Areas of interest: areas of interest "Museum"
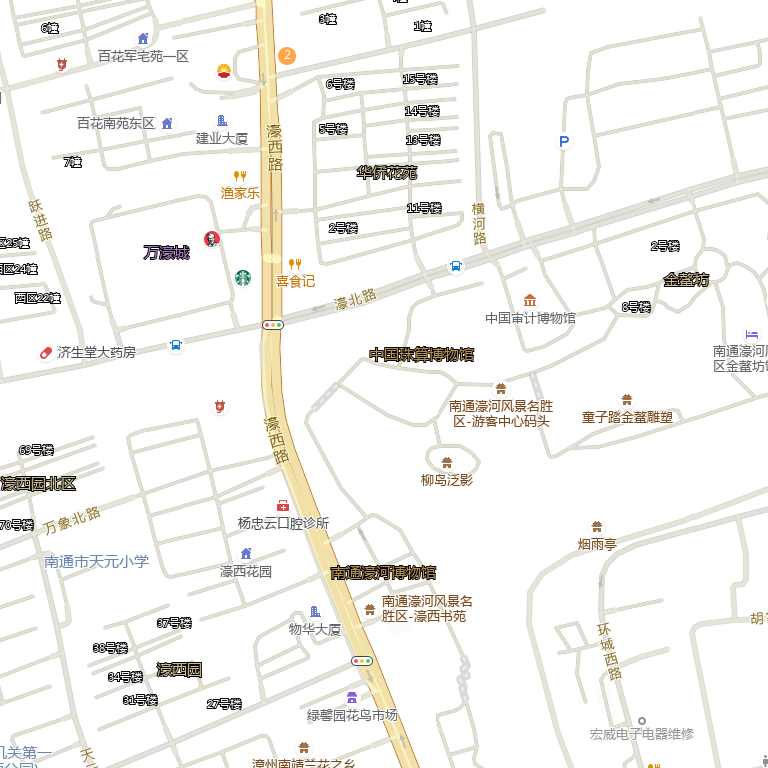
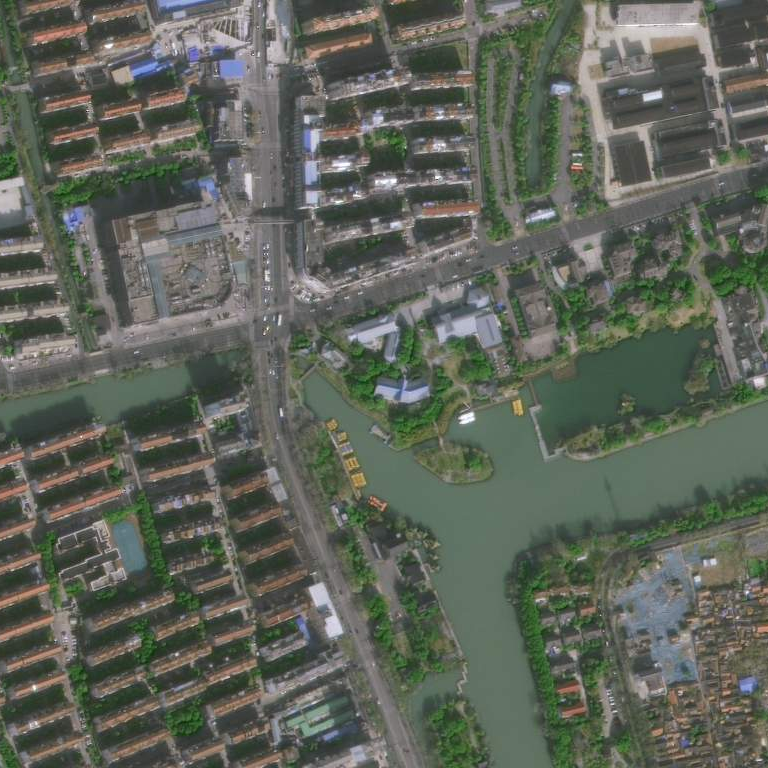